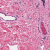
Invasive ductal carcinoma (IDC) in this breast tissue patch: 0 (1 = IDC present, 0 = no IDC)